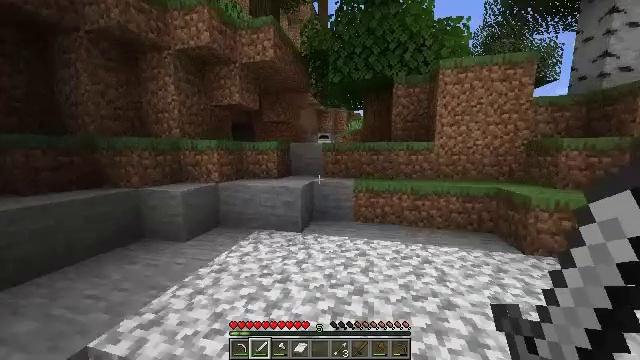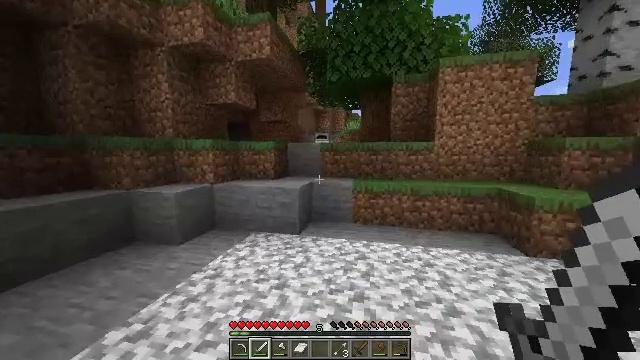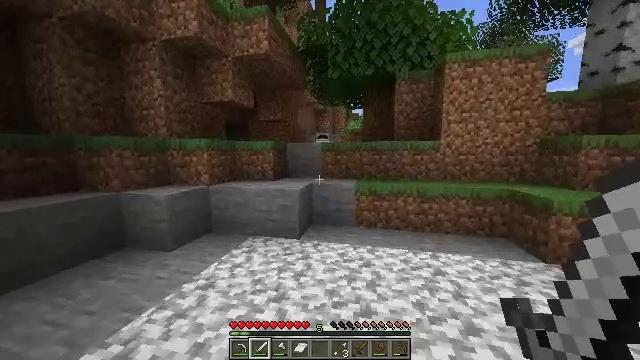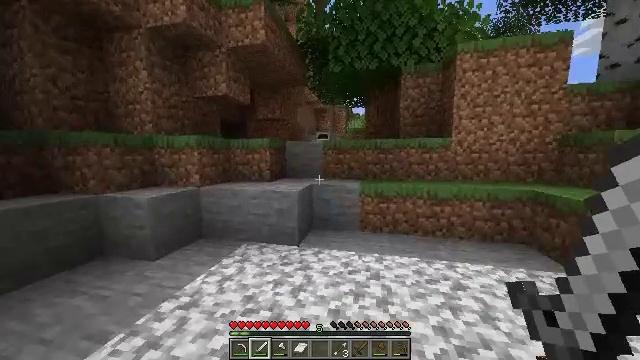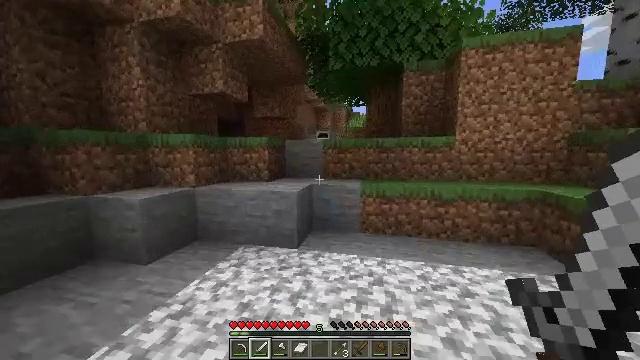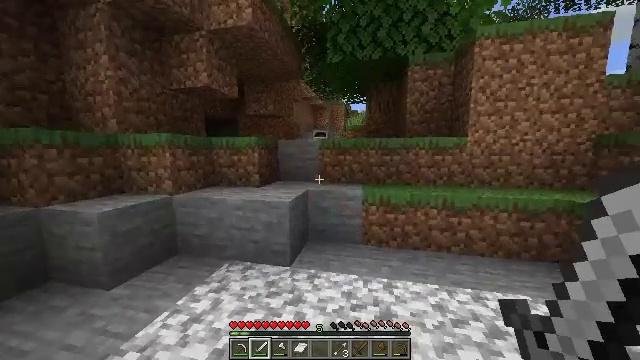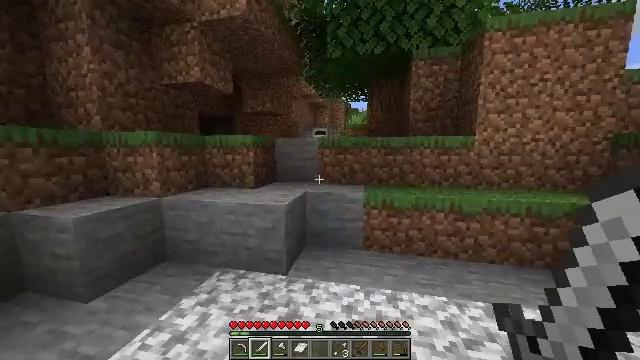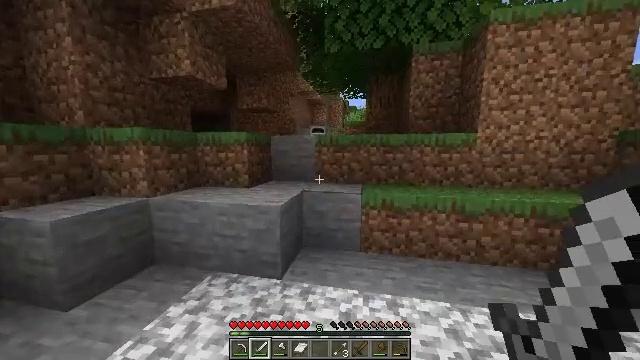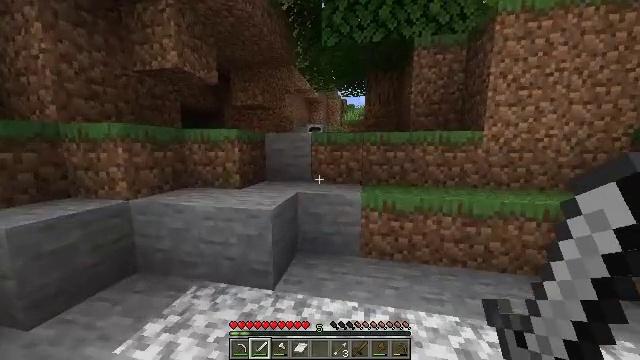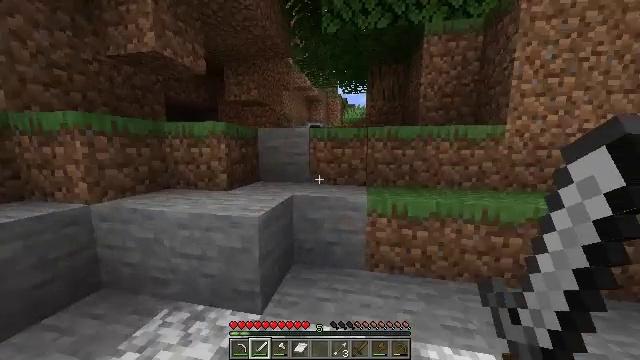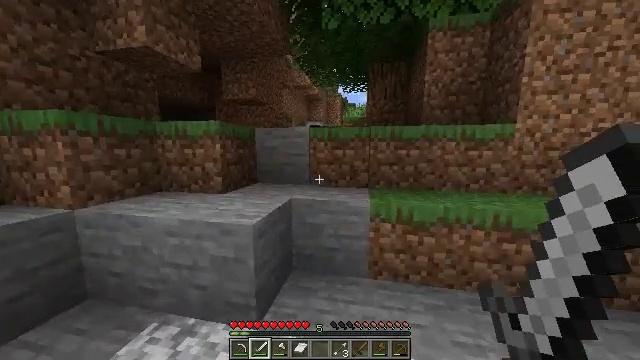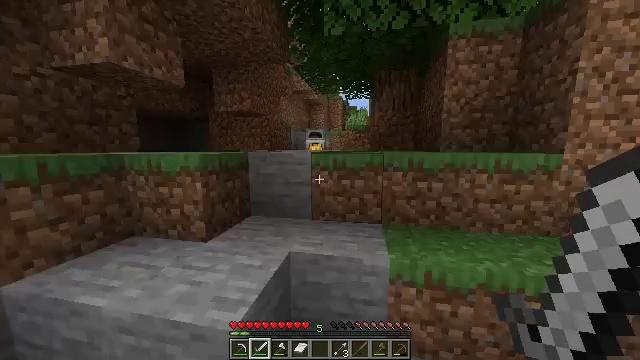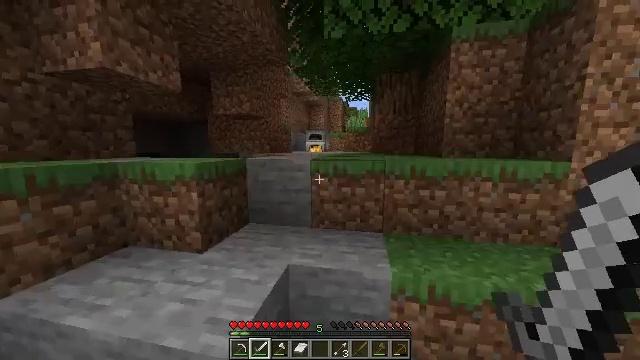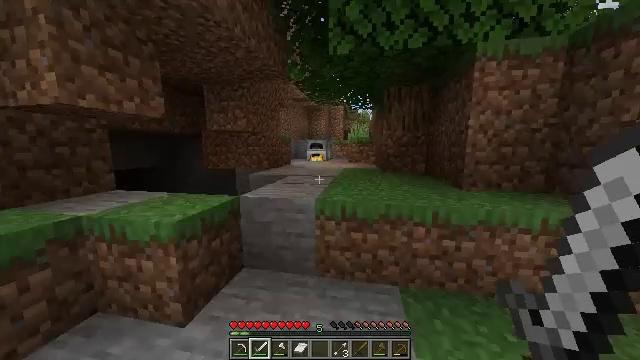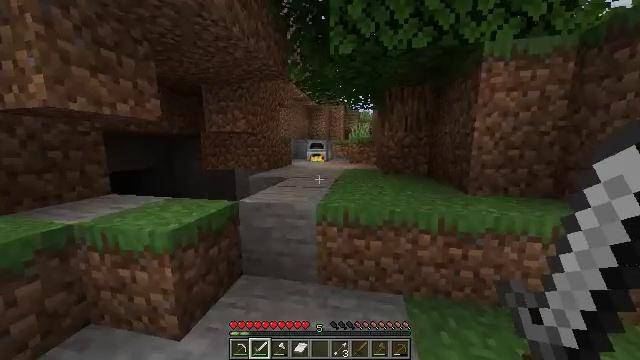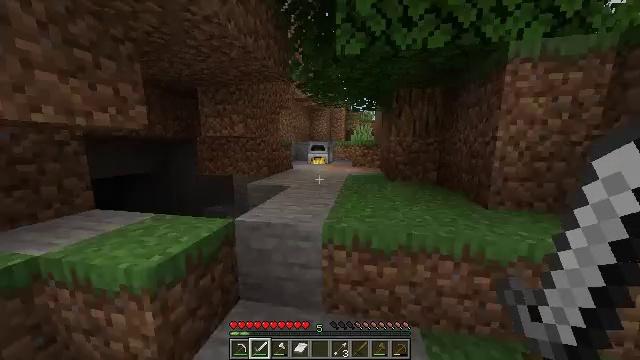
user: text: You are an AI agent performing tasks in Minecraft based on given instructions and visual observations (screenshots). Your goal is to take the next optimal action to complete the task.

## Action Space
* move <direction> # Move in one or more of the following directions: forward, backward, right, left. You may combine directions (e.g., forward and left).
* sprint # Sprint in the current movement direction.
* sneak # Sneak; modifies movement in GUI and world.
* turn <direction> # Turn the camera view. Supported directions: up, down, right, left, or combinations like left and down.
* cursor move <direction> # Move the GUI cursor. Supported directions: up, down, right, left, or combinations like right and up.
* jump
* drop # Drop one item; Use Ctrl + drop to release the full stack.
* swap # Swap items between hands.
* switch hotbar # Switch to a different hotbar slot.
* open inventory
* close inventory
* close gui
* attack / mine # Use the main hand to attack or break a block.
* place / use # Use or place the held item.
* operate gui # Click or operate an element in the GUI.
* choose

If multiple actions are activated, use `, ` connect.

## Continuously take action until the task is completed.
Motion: motion action
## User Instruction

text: Use the furnace to obtain charcoal.
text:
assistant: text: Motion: move forward
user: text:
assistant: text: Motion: move forward
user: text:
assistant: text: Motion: move forward
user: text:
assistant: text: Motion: move forward
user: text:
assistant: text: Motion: move forward
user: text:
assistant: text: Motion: move forward
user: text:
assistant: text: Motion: move forward
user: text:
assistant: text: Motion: move forward
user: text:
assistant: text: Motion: move forward
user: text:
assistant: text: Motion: move forward
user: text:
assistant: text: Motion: move forward, jump
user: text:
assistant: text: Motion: move forward and move left, jump
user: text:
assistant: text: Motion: move forward and move left, jump
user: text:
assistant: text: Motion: move forward and move left, jump
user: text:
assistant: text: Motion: move forward and move left, jump
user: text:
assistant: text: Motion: move forward and move left, jump
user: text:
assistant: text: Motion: move forward and move left
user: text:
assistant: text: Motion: move forward and move left
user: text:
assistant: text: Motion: move forward and move left
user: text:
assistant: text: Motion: move forward and move left
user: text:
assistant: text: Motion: move forward and move left, jump
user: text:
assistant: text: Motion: move forward and move left, turn right and down, jump
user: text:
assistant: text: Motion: move forward, turn right and down, jump
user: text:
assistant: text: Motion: move forward, turn right, jump
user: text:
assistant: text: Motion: move forward and move right, jump
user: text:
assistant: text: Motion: move forward and move right, jump
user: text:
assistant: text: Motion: move forward and move right
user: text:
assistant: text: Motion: move forward and move right
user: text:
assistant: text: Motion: move forward and move right
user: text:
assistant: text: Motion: move forward and move right, turn left